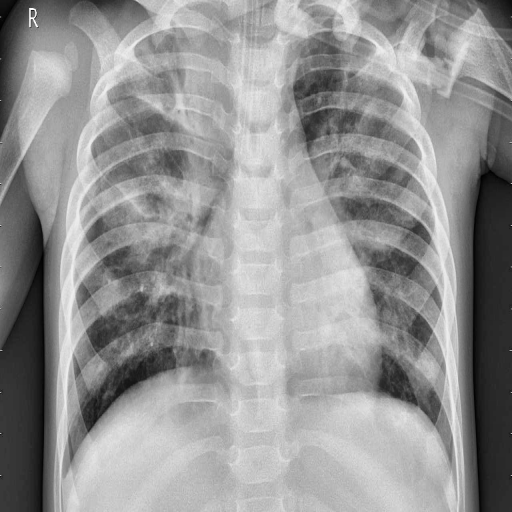
Finding: PNEUMONIA